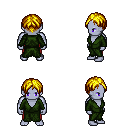
a pixel art fantasy rpg character, male body template, dark elf, purple skin, green robe, red pants, blonde parted hairstyle, four views (front, back, left, right), 2x2 character sprite sheet, small pixel art, hard edges, no anti-aliasing